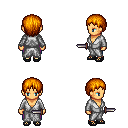
a pixel art fantasy rpg character, female body template, human, tanned skin, white robe, magenta pants, dark blonde plain hairstyle, ghillies, dagger, four views (front, back, left, right), 2x2 character sprite sheet, small pixel art, hard edges, no anti-aliasing